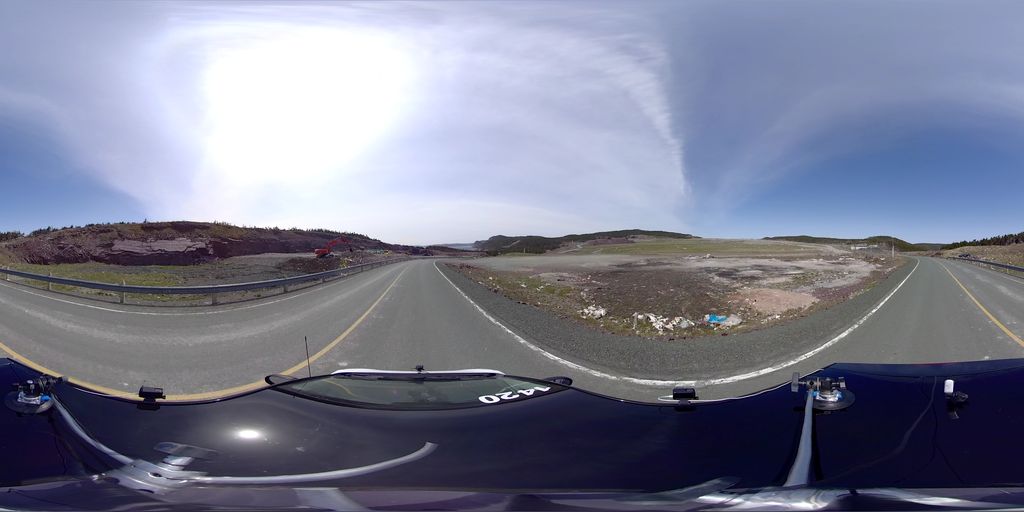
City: st_johns